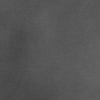
Label: dusty